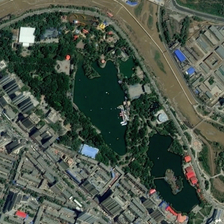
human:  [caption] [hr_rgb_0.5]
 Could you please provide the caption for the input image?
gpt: there is a long river around the park .

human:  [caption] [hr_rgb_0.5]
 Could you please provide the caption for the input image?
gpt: there are a lot of residential areas around the park .

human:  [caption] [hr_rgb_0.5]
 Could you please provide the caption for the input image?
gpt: there are a lot of residential areas around the park .

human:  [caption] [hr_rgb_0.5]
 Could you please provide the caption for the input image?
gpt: there is a long river around the park .

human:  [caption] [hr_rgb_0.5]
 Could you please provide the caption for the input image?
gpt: there is a long river around the park .